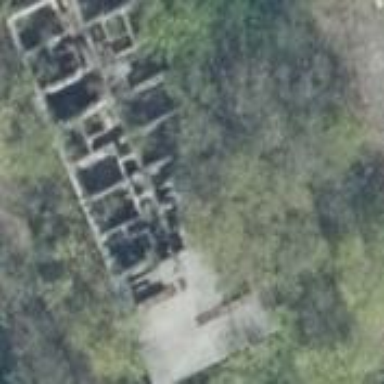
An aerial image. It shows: Ruins of building.